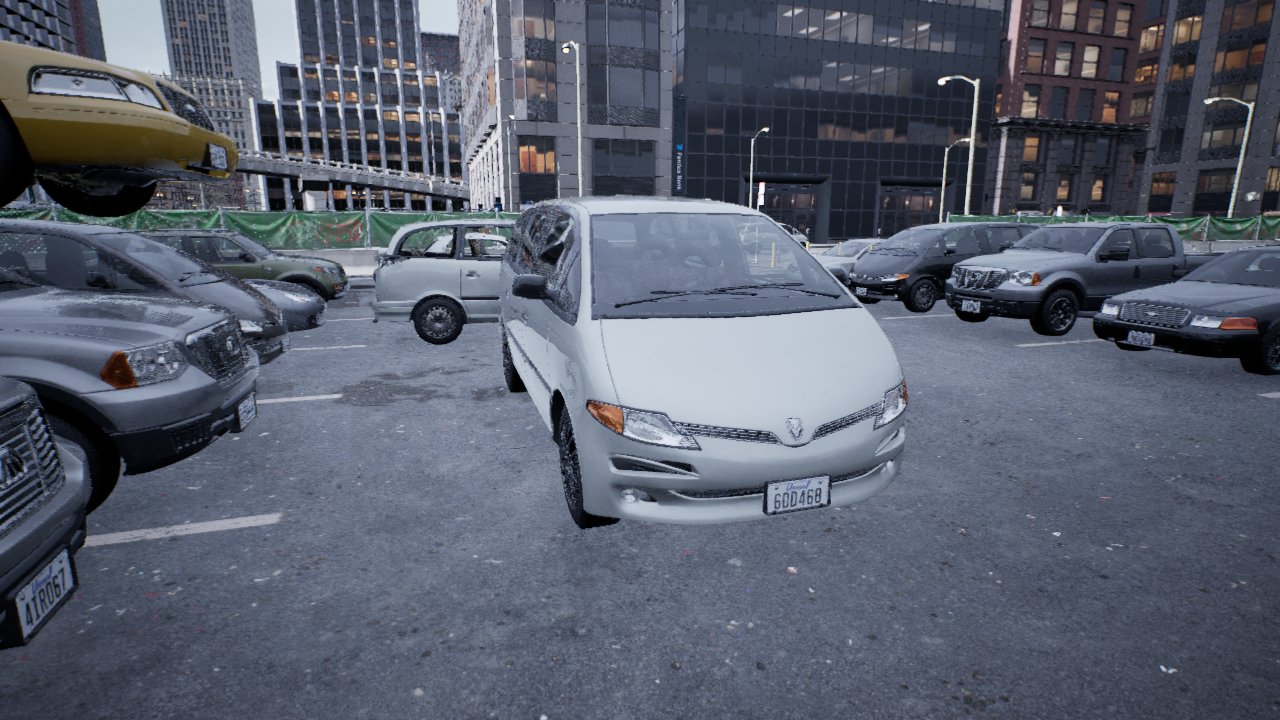
Venue: arterial
Lighting: overcast
Vehicle rig: minivan